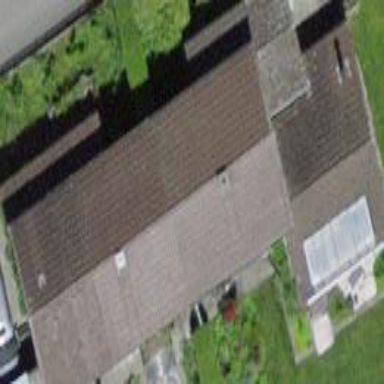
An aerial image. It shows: Terrace building with gabled roof.